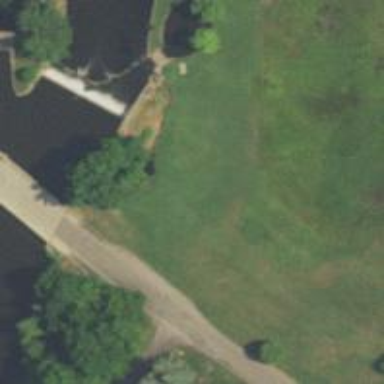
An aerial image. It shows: Disc golf basket.